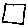
Label: square